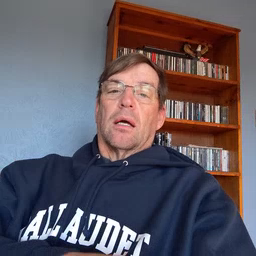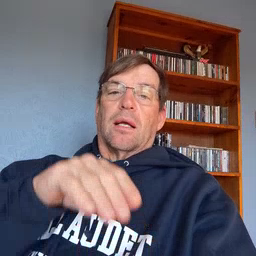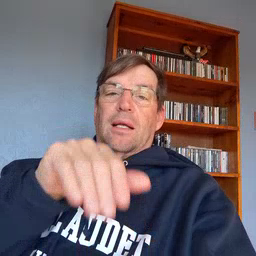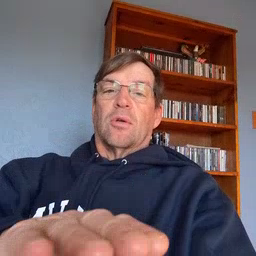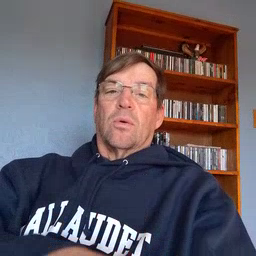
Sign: into